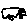
Label: car